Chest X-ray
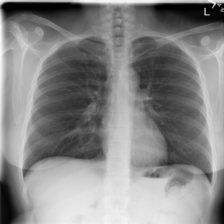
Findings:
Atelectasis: negative
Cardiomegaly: negative
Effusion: negative
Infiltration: negative
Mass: negative
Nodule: negative
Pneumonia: negative
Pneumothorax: negative
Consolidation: negative
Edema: negative
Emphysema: negative
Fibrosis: negative
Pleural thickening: negative
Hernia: negative